Question: I am having trouble with linking master blade file with bootstrap files as css and js. I cant format the class jumbotron to see if its linked correctly now its just showing as text. This is the blade file and the bootstrap files:

Code in default.blade:
'''
<!DOCTYPE html>
<html>
<head>
<meta charset="utf-8">
<meta name="viewport" content="width=device-width, initial-scale=1.0">
<meta name="description" content="">
<meta name="author" content="">
<title>NIH</title>
<!-- Bootstrap core CSS -->
<link type="text/css" rel="stylesheet" href="css/bootstrap.css">
<!-- Add custom CSS here -->
<link type="text/css" rel="stylesheet" href="css/main.css">
<title>{{ $title }}</title>
</head>
<body>
<table>
<tr>
<td>
{{ Form::open(array('url' => 'bassengweb/hvertime', 'method' => 'GET')) }}
{{ Form::submit('Hver Time') }}
{{ Form::close() }}
</td>
<td>
{{ Form::open(array('url' => 'bassengweb/hvertredjetime', 'method' => 'GET')) }}
{{ Form::submit('Hver Tredje Time') }}
{{ Form::close() }}
</td>
<td>
{{ Form::open(array('url' => 'bassengweb/gjoremal', 'method' => 'GET')) }}
{{ Form::submit('Gjoremal') }}
{{ Form::close() }}
</td>
<td>
{{ Form::open(array('url' => 'bassengweb/dagvakt', 'method' => 'GET')) }}
{{ Form::submit('Dagvakt') }}
{{ Form::close() }}
</td>
<td>
{{ Form::open(array('url' => 'bassengweb/kveldsvakt', 'method' => 'GET')) }}
{{ Form::submit('Kveldsvakt') }}
{{ Form::close() }}
</td>
<td>
{{ Form::open(array('url' => 'bassengweb/kontrollcm', 'method' => 'GET')) }}
{{ Form::submit('Kontroll CM') }}
{{ Form::close() }}
</td>
<td>
{{ Form::open(array('url' => 'bassengweb/sok', 'method' => 'GET')) }}
{{ Form::submit('Sok') }}
{{ Form::close() }}
</td>
<td>
{{ Form::open(array('url' => 'bassengweb/diagram', 'method' => 'GET')) }}
{{ Form::submit('Diagrammer') }}
{{ Form::close() }}
</td>
<td>
{{ Form::open(array('url' => 'bassengweb/rapport', 'method' => 'GET')) }}
{{ Form::submit('Rapport') }}
{{ Form::close() }}
{{ HTML::linkRoute('kveldsvakt', 'kveldsvakt') }}
</td>
</tr>
</table>
@if(Session::has('message'))
<p style="color: green;">{{ Session::get('message') }}</p>
@endif
<div id="test"> @yield('content')
<div class="container">
<!-- Main component for a primary marketing message or call to action -->
<div class="jumbotron">
<h1>Navbar example</h1>
<p>This example is a quick exercise to illustrate how the default, static and fixed to top navbar work. It includes the responsive CSS and HTML, so it also adapts to your viewport and device.</p>
<p>To see the difference between static and fixed top navbars, just scroll.</p>
<p>
<a class="btn btn-lg btn-primary" href="../../components/#navbar" role="button">View navbar docs &raquo;</a>
</p>
</div>
</div> <!-- /container -->
</div><!--/.nav-collapse -->
</div>
</div>
</div>
<!-- jQuery -->
<script src="js/jquery.min.js"></script>
<!-- JavaScript -->
<script src="js/bootstrap.js"></script>
</body>
</html>
'''
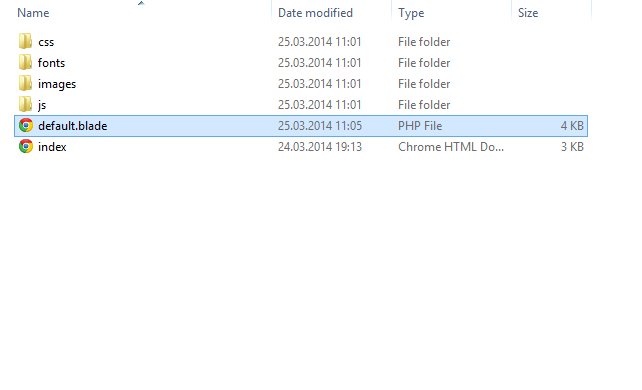
Answer: You should do it this way
'''
<title>NIH</title>
<!-- Bootstrap core CSS -->
{{ HTML::style('css/bootstrap.min.css') }}
<!-- Add custom CSS here -->
{{ HTML::style('css/main.css')}}
<title>{{ $title }}</title>
'''